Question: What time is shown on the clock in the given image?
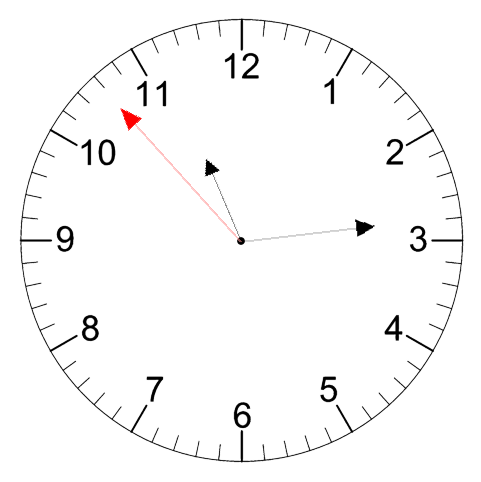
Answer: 11:13:53